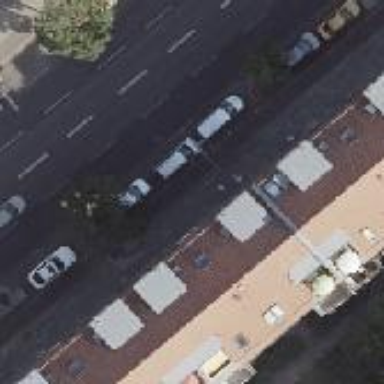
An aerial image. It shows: Hipped roof on apartment building.